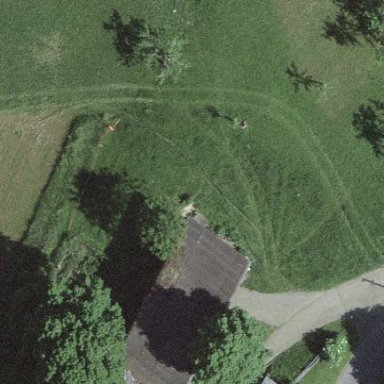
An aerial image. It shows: Shed.